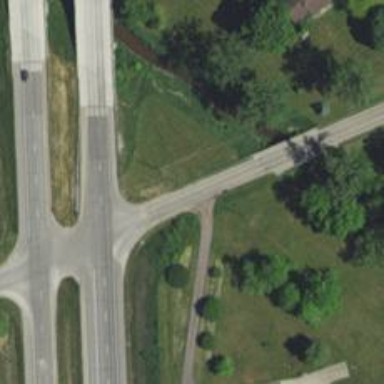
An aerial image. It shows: Tertiary road.